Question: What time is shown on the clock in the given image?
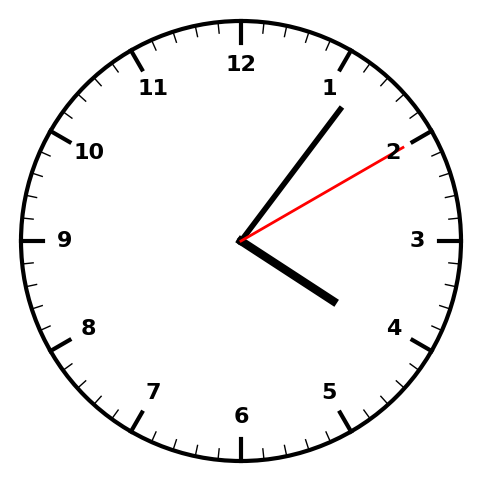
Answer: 04:06:10